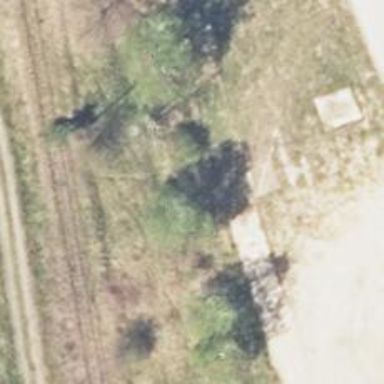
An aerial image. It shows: Disused railway spur.